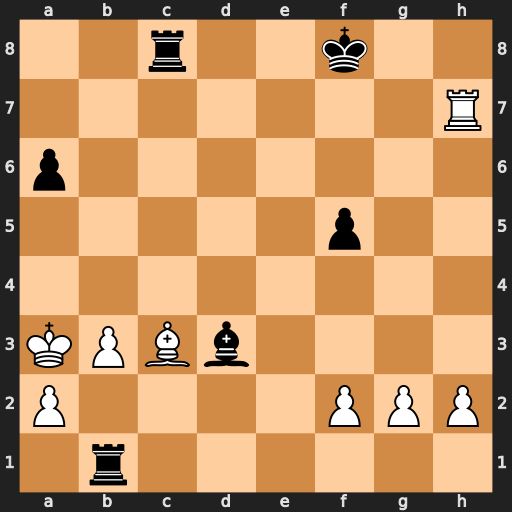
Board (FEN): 2r2k2/7R/p7/5p2/8/KPBb4/P4PPP/1r6
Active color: w
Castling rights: -
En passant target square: -
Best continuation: Rh8+ Kf7 Rxc8